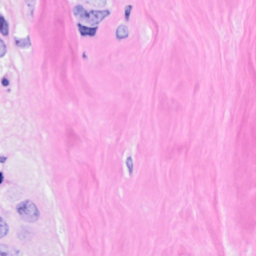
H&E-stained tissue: Breast